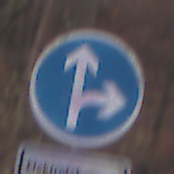
Verkehrszeichen: VorgeschriebeneFahrtrichtungGeradeausOderRechts
Zusatzzeichen unten: BesondereFahrzeugeUndTransportgueter10
Umgebung: Outdoor, Nature
Tageszeit: Midday
Wetter: Overcast
Licht: Natural
Jahreszeit: Autumn
Kontrast: LowContrast